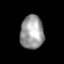
Tissue: lung
Cell type: Epithelial cells
Senescence score: 0.2119
Nuclear area (px): 773
Mean DAPI intensity: 155.624